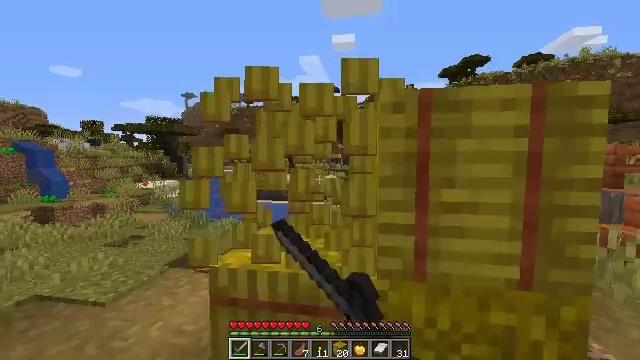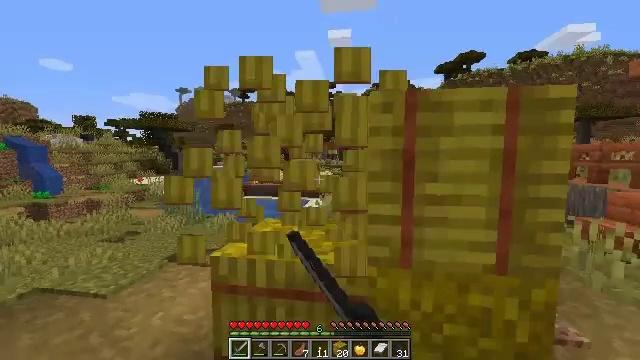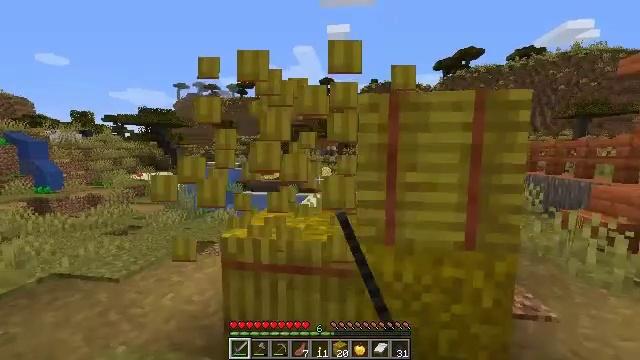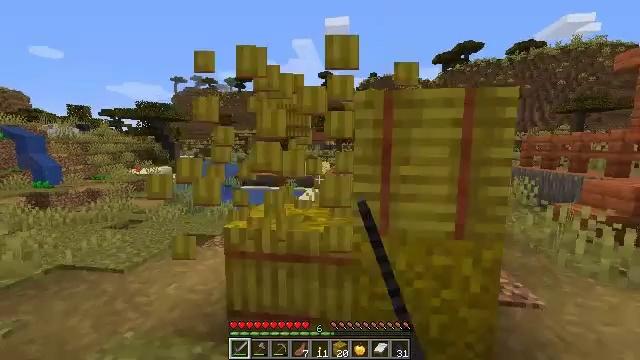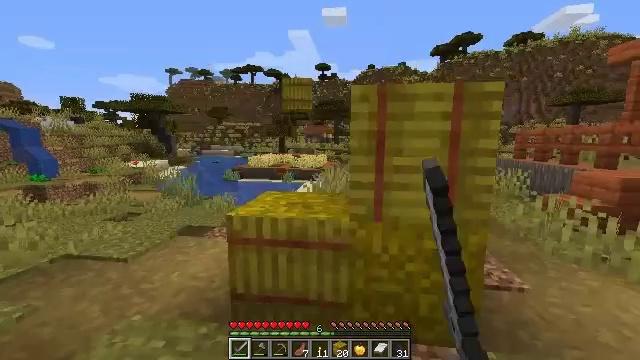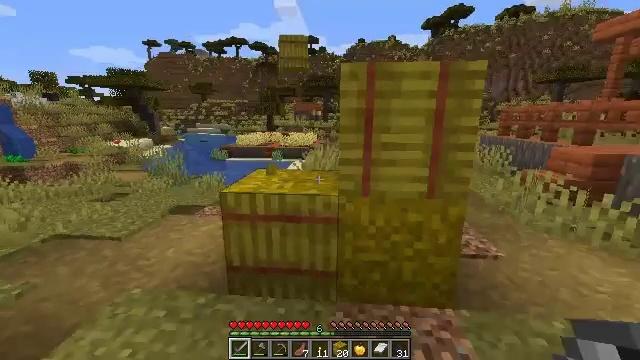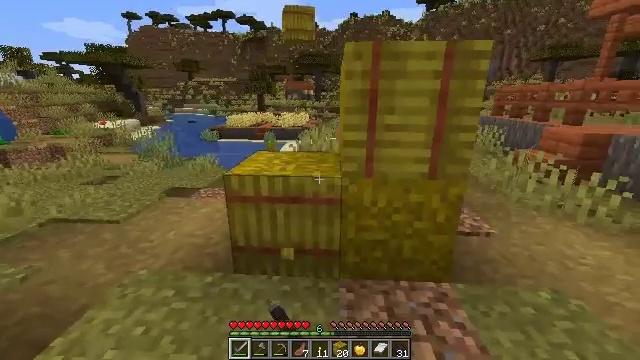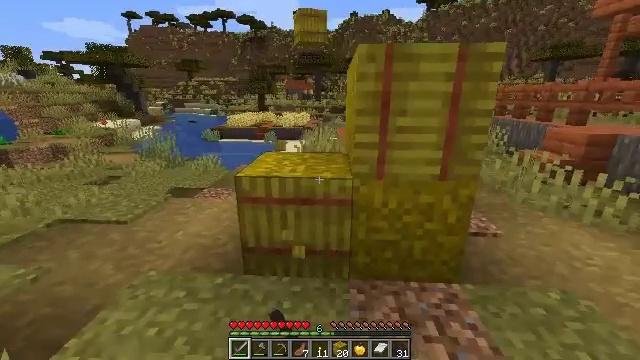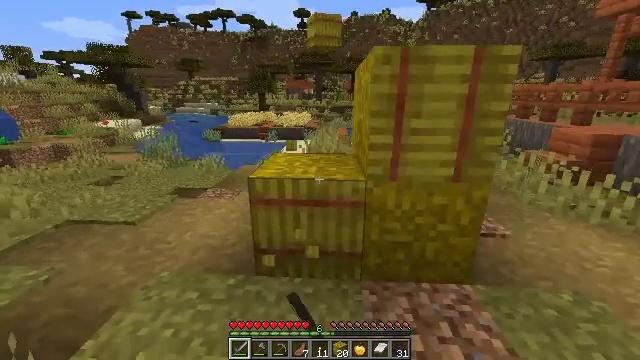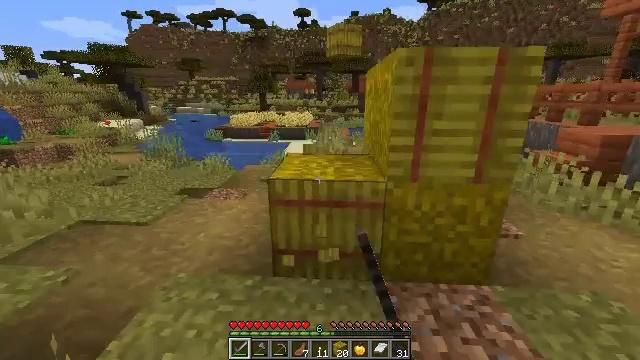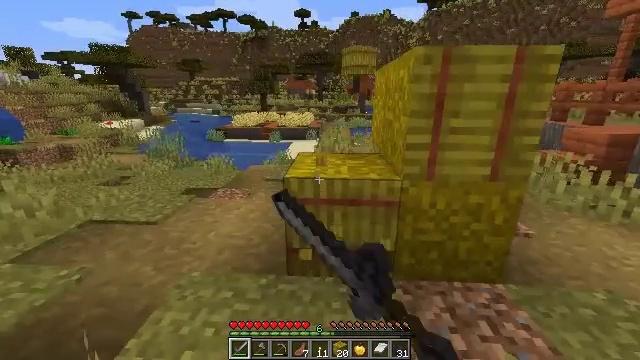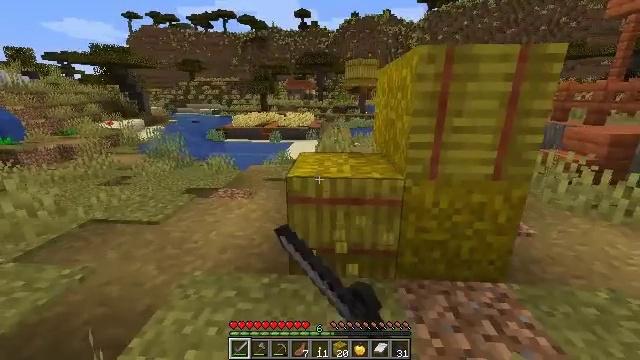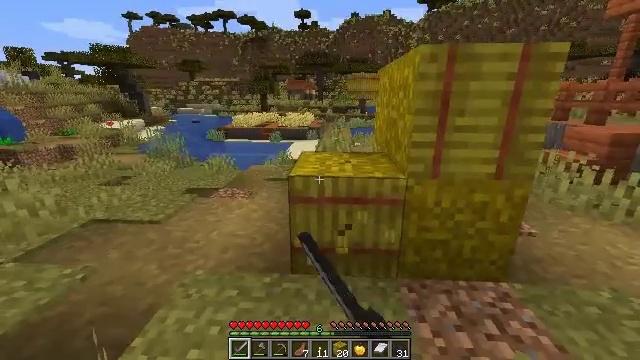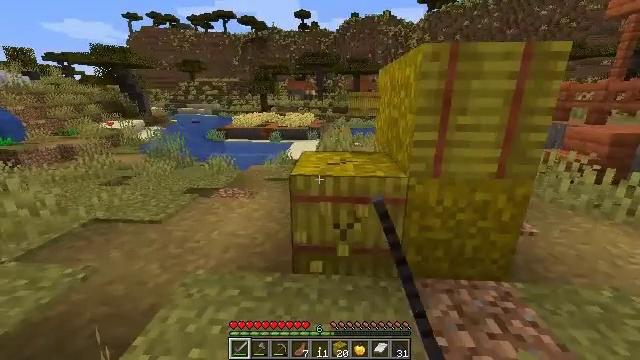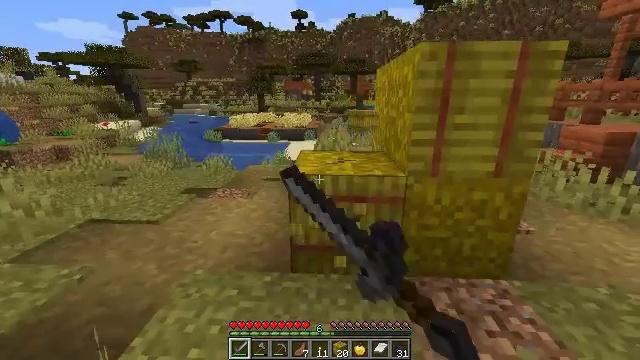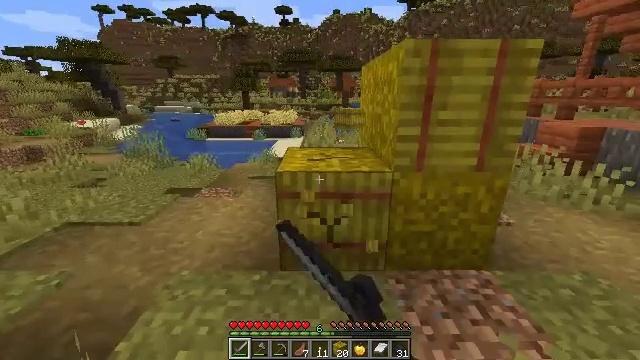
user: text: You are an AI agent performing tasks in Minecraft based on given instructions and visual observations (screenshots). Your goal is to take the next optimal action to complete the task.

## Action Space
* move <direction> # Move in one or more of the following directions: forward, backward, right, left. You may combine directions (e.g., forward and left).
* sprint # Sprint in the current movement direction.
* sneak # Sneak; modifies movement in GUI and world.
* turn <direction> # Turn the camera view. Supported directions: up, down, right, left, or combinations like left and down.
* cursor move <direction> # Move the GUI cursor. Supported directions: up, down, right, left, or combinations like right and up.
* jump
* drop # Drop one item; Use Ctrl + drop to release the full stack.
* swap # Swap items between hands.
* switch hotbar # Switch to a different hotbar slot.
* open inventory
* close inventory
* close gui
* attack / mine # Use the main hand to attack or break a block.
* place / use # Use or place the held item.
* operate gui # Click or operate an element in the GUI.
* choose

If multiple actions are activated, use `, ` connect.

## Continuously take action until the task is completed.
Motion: motion action
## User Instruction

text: Mine a hay block from the field.
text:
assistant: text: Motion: move back, attack / mine
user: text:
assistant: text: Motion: move back, attack / mine
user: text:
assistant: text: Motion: turn down, attack / mine
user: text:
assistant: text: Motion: turn down, attack / mine
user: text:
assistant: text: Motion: turn right and down, attack / mine
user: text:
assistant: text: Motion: move left, turn right and down, attack / mine
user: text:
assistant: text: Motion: move left, attack / mine
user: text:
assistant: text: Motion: move left, attack / mine
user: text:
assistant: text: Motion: attack / mine
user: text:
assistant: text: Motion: attack / mine
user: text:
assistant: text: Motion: attack / mine
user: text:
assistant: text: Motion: attack / mine
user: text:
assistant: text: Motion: attack / mine
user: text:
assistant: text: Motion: attack / mine
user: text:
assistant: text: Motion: turn right, attack / mine
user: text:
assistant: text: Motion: attack / mine
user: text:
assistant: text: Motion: attack / mine
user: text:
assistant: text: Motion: attack / mine
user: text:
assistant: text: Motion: attack / mine
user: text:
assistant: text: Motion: attack / mine
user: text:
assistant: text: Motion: attack / mine
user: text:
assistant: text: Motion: attack / mine
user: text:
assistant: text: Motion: attack / mine
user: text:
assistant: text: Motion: attack / mine
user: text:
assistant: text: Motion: move forward, attack / mine
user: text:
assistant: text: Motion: move forward, turn down, attack / mine
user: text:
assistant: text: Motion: move forward, turn right and down, attack / mine
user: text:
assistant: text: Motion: move forward, turn right and down, attack / mine
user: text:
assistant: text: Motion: move forward, turn right and down, attack / mine
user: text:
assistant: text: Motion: move forward, turn right and down, attack / mine